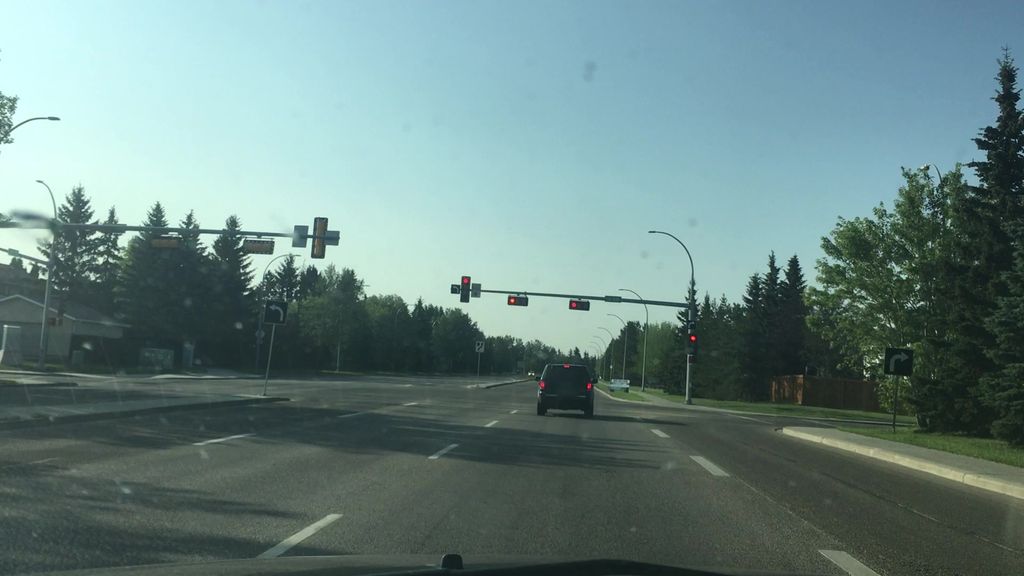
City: edmonton